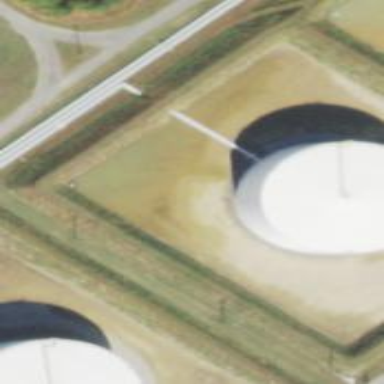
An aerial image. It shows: Storage tank which is man-made.